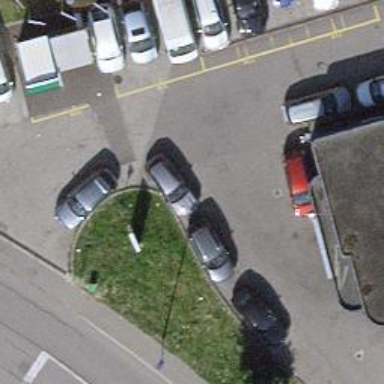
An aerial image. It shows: Fast food establishment.